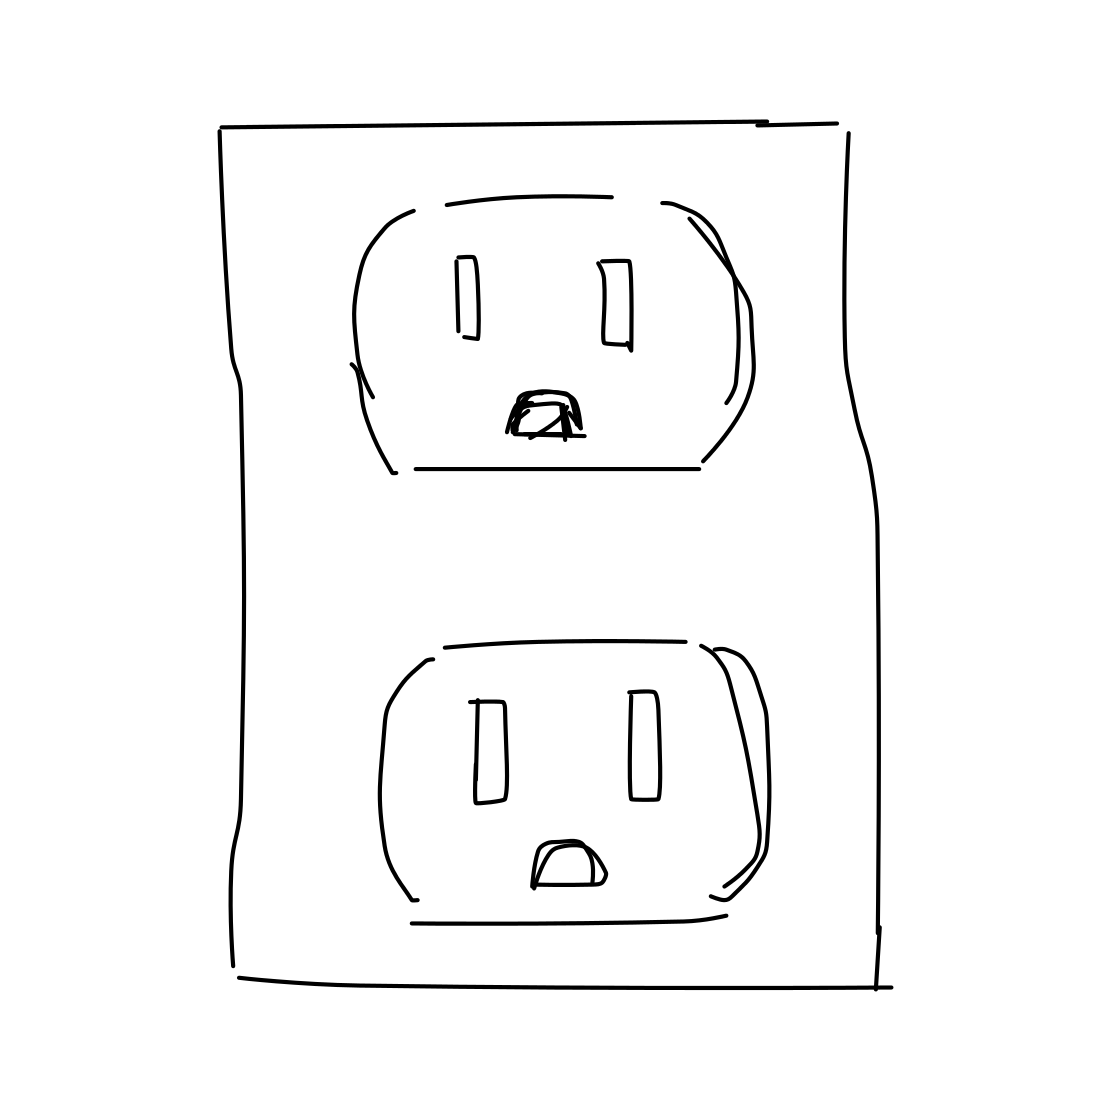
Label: power outlet